Brain MRI, t2w sequence, axial 2D slice.
Patient: age 37, sex F, weight 95 kg, height 1.95 m
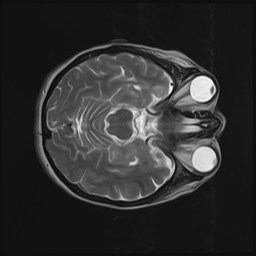